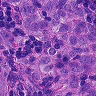
Metastatic tissue present: yes